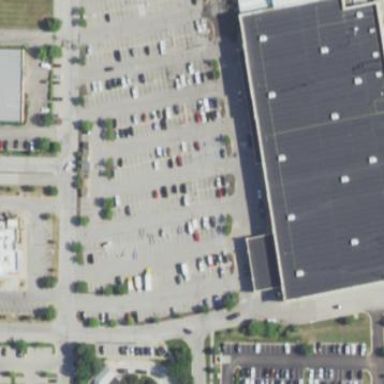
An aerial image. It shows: Retail area.